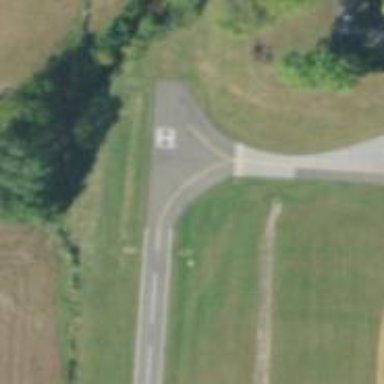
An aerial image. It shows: Asphalt runway at the airport.